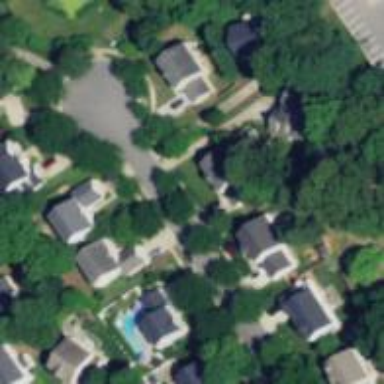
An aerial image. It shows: Residential road.